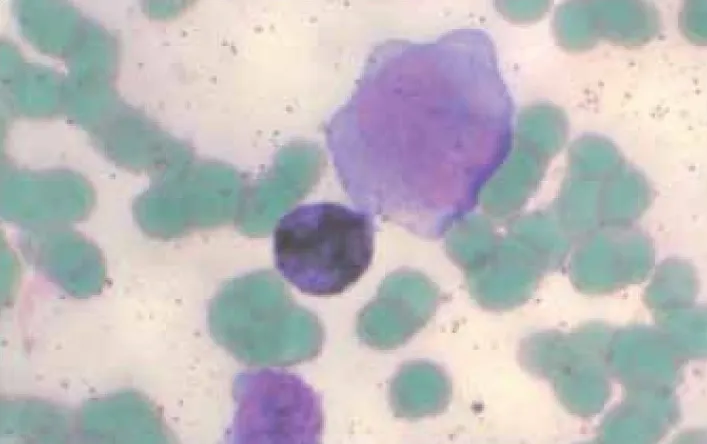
Myeloperoxidase stain: Myeloid blasts are positive (100x).
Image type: pathology (methenamine_silver)